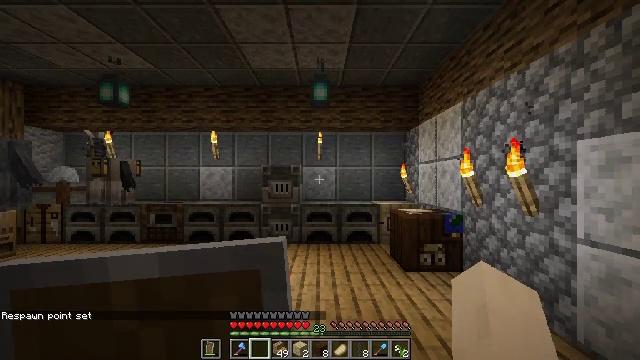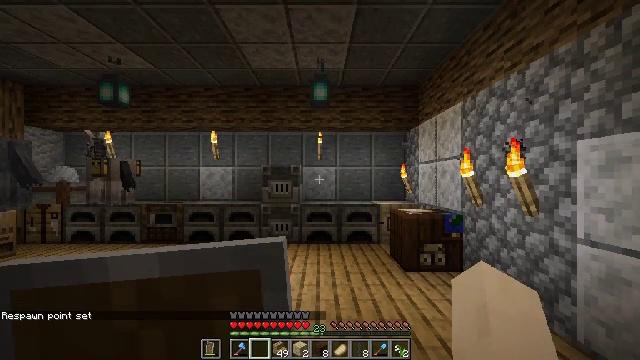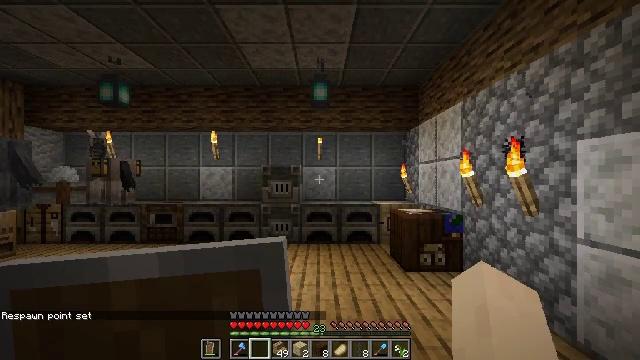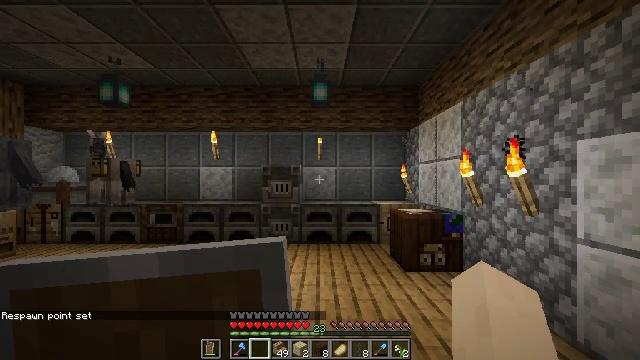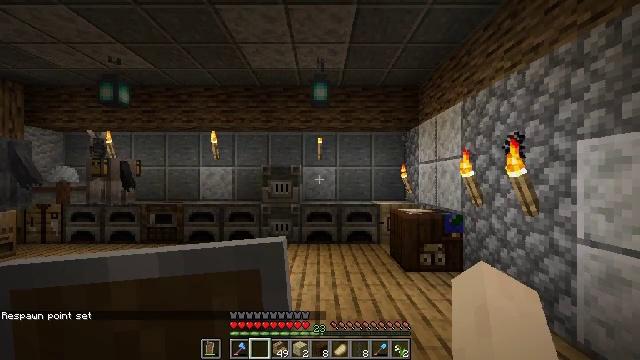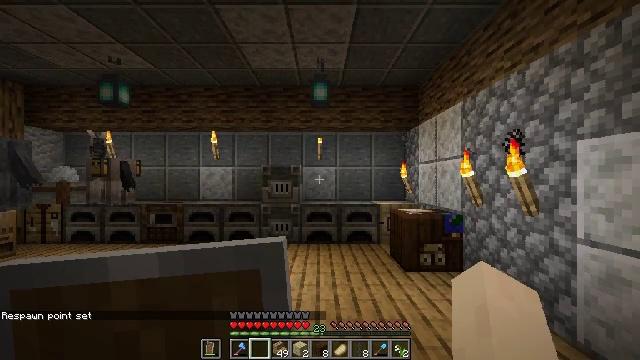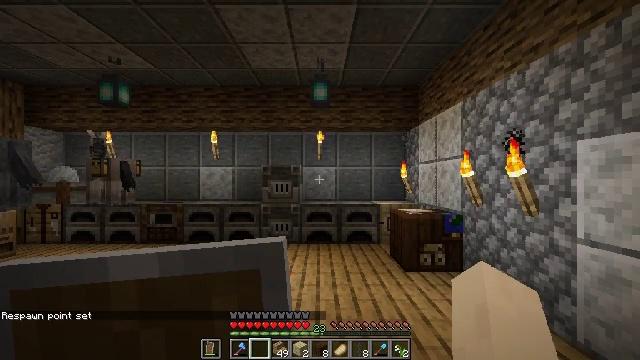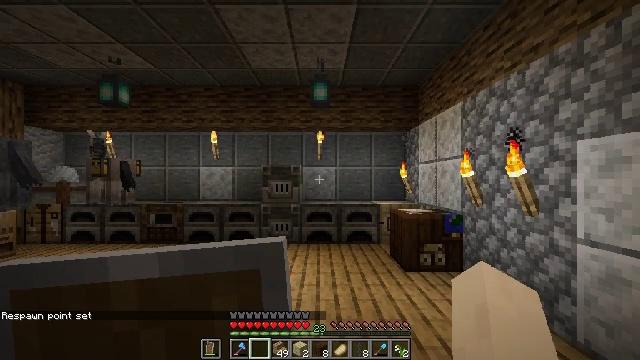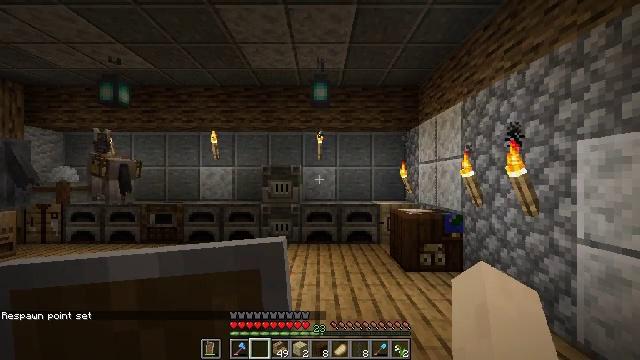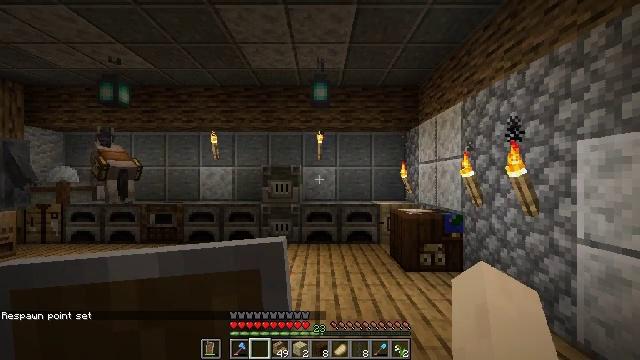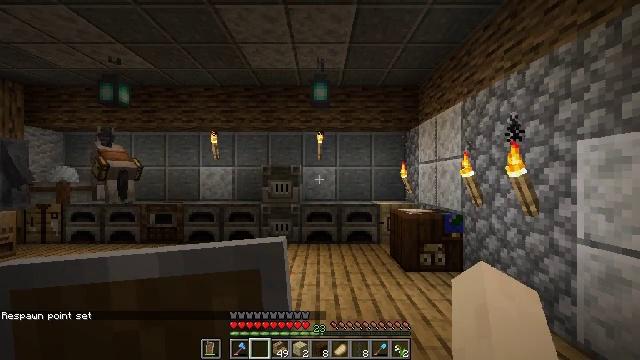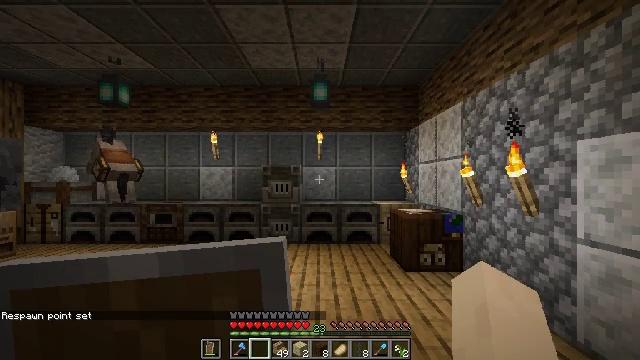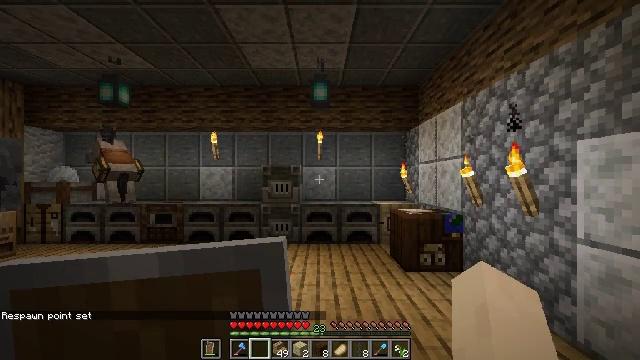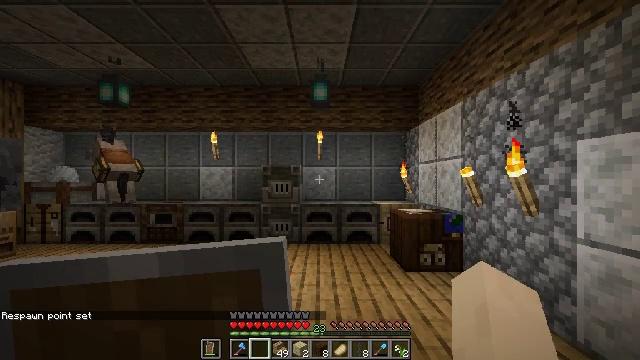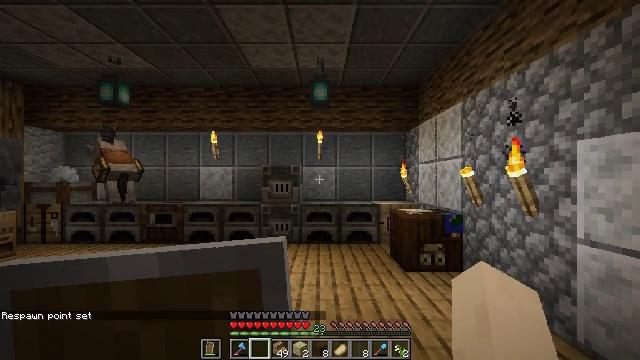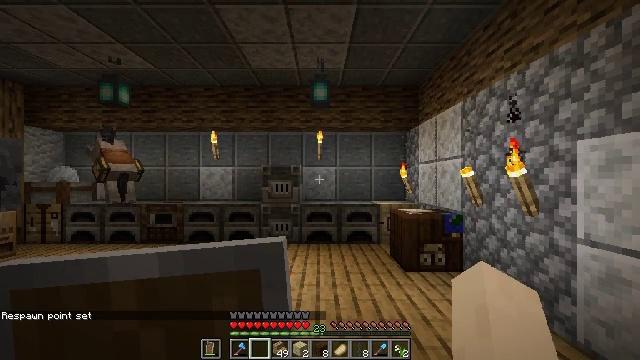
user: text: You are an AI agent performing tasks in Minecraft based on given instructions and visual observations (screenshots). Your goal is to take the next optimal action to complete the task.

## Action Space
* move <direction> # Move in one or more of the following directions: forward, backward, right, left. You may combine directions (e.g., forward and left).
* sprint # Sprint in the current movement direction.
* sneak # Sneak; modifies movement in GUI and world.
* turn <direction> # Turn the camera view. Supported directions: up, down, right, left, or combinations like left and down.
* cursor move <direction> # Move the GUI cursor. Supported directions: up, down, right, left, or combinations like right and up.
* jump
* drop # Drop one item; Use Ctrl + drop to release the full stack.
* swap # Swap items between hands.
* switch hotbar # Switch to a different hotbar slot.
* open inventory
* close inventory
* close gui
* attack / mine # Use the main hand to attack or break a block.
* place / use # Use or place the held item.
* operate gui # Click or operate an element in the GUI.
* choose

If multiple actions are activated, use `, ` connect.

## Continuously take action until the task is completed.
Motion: motion action
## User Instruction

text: Destroy the light blue bed to move it.
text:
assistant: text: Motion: no_op
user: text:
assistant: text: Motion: no_op
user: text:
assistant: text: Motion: no_op
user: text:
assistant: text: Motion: no_op
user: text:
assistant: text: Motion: no_op
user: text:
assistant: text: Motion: no_op
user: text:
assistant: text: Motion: no_op
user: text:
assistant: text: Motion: no_op
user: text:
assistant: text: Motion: no_op
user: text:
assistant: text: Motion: no_op
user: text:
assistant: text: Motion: no_op
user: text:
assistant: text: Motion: no_op
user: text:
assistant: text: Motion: no_op
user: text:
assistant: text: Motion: no_op
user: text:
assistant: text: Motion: no_op
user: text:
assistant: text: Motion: no_op
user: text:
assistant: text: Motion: no_op
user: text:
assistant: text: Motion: no_op
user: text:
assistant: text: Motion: no_op
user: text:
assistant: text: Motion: no_op
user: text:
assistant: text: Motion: no_op
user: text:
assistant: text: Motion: no_op
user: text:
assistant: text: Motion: no_op
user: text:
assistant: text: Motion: no_op
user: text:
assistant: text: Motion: no_op
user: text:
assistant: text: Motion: no_op
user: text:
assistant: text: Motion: no_op
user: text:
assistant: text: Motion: no_op
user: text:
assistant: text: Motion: no_op
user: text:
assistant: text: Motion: no_op